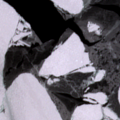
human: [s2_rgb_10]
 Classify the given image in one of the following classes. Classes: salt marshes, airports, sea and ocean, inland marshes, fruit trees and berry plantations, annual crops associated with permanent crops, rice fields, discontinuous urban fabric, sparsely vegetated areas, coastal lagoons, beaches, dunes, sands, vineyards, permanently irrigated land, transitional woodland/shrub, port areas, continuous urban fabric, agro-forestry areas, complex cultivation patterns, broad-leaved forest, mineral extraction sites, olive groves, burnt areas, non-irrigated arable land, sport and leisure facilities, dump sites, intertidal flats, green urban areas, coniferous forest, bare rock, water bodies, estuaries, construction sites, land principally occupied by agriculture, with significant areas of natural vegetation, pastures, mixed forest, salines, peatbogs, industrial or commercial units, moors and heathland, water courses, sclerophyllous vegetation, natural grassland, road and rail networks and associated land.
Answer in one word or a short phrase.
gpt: sea and ocean